Field crop: maize
Growth stage: 2
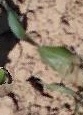
Species: maize